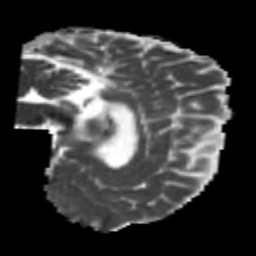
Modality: MD
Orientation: sagittal
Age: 22
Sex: male
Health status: healthy
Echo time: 0.074 s